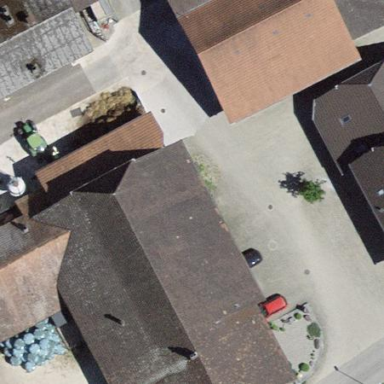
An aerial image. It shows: Farm building.